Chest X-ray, AP view. Patient: 72 years old, sex M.
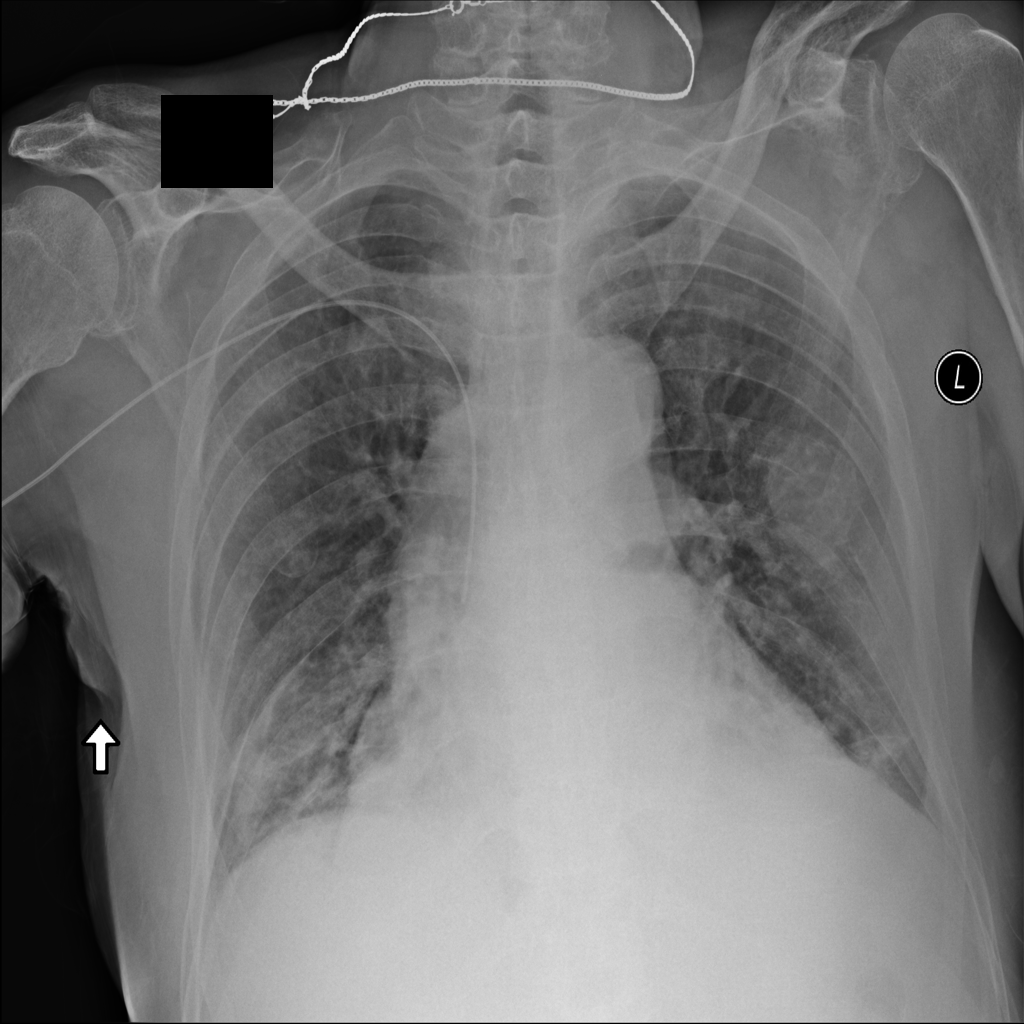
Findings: Atelectasis, Mass